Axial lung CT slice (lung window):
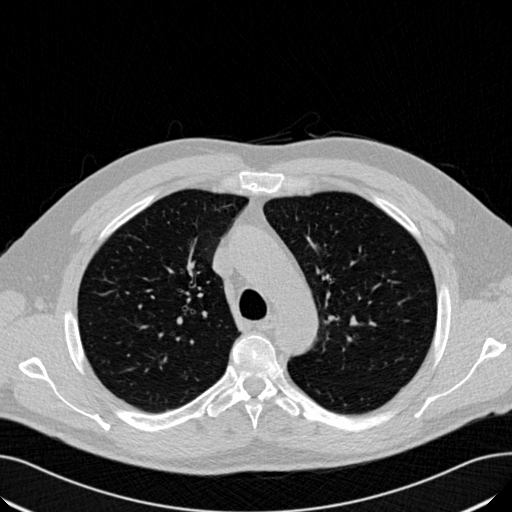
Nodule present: no